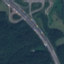
Land use / land cover class: Highway